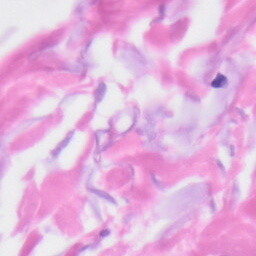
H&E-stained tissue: Skin